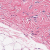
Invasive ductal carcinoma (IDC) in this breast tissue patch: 0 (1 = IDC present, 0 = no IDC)